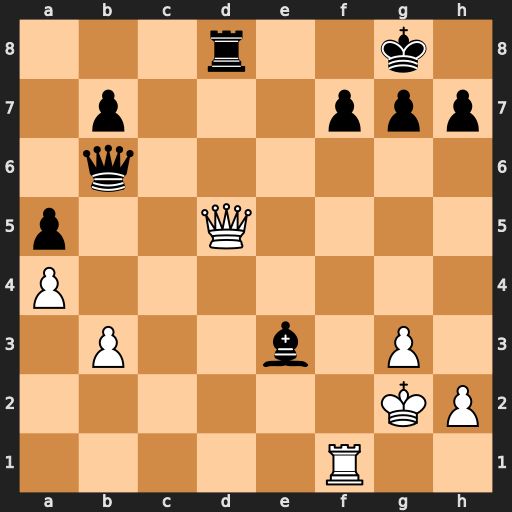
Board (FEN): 3r2k1/1p3ppp/1q6/p2Q4/P7/1P2b1P1/6KP/5R2
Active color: w
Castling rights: -
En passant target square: -
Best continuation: Qxf7+ Kh8 Qf8+ Rxf8 Rxf8#